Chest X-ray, PA view. Patient: 24 years old, sex F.
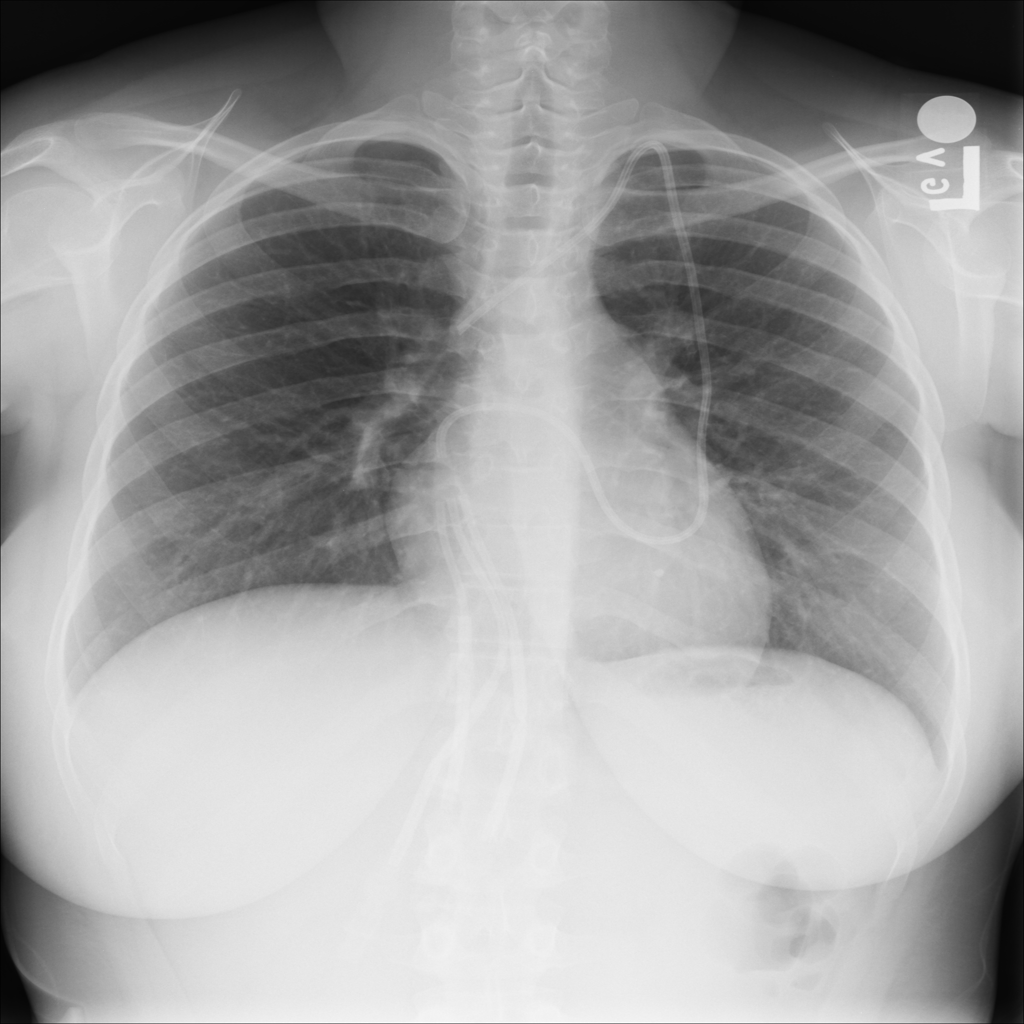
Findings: No Finding